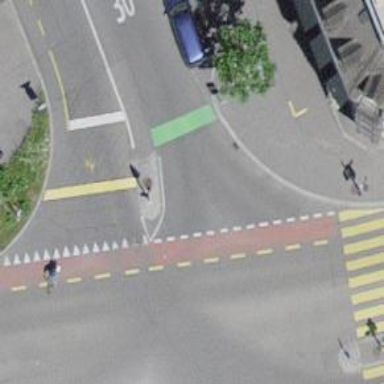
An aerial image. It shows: Road with traffic signals.